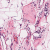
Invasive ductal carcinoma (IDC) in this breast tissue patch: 0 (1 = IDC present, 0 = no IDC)